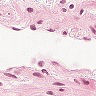
Metastatic tissue present: no